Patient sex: F
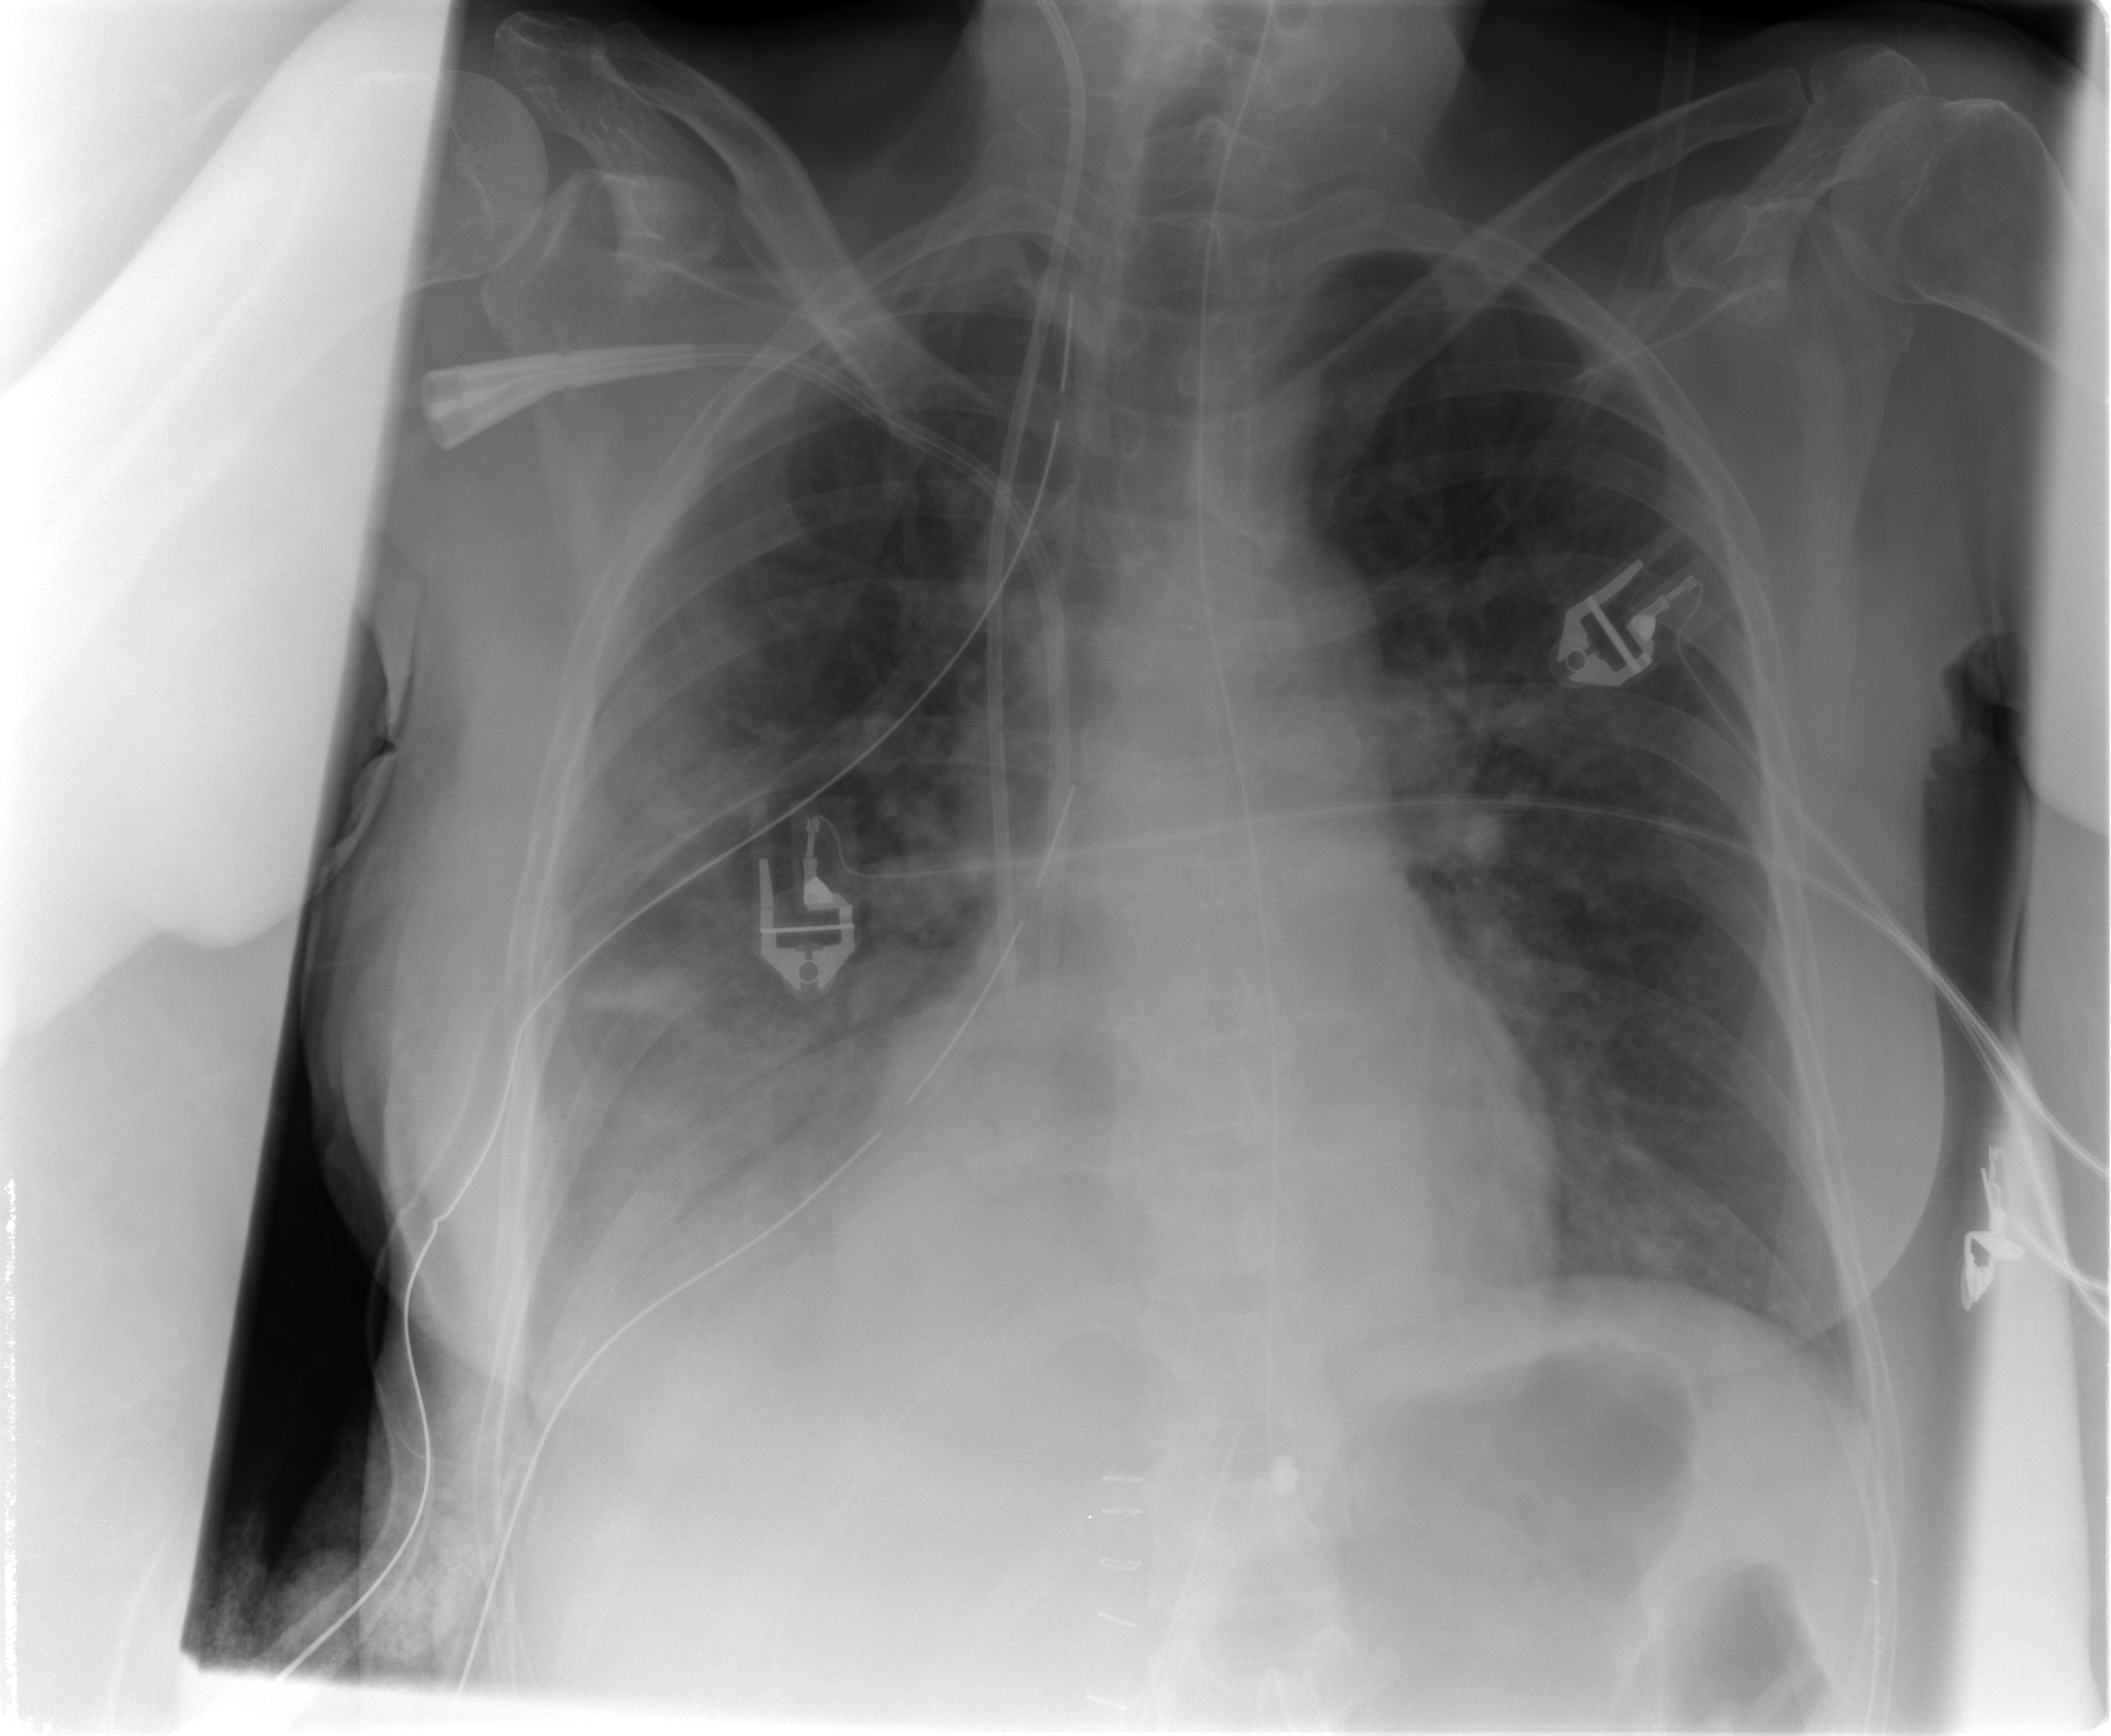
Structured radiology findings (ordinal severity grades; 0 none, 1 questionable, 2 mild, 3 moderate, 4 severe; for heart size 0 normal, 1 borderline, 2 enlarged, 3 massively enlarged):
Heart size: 0
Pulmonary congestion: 0
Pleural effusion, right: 2
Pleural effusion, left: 0
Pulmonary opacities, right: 2
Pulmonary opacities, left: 0
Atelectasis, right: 3
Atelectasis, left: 0